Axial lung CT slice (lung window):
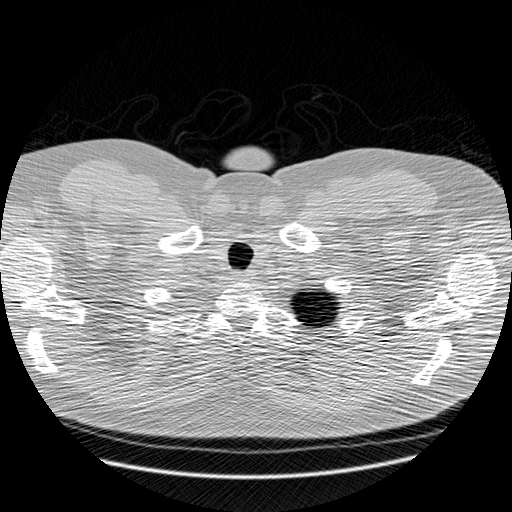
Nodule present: no